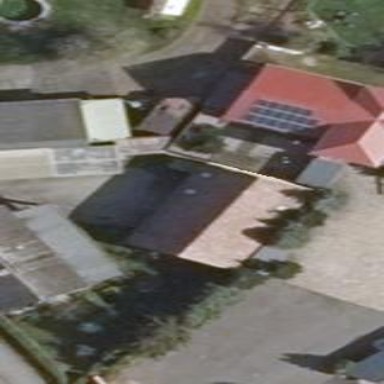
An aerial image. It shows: Gabled building with the roof oriented along its structure.